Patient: sex F, age 77
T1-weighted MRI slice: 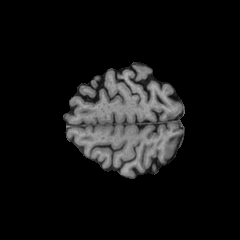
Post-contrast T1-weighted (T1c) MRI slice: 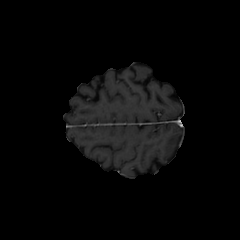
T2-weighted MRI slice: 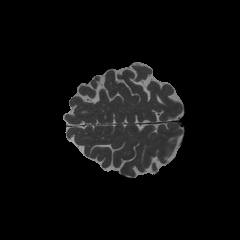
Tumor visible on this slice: no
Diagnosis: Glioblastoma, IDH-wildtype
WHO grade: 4